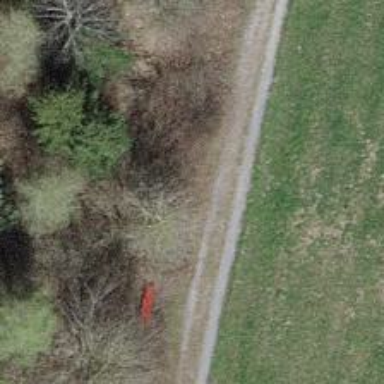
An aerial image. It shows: Red bench.